Aerial crown-view tile of a tropical tree (Barro Colorado Island, Panama), acquired 20250715:
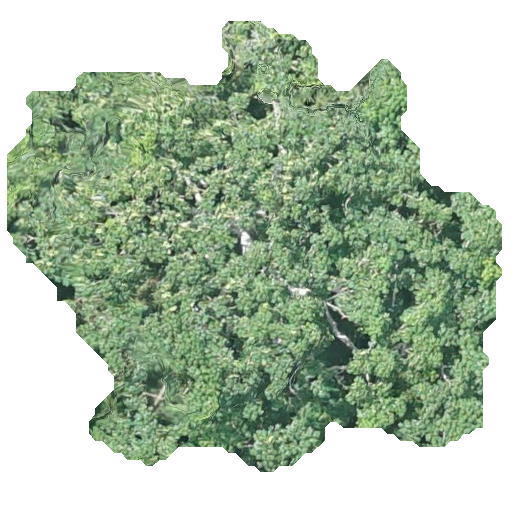
Species: Pseudobombax septenatum
GBIF accepted scientific name: Pseudobombax septenatum
Crown area: 230.638 m²